Question: I have five UIButtons in my application.All these UIButtons are stored in Array.As my Code Show below
'''
NSMutableArray *Buttons = [NSMutableArray arrayWithObjects:btn1, btn2, btn3,btn4,btn5, nil];
'''
Now i Want to move all these UIButtons in Specific Direction Continiously.As my image show below

I Already did some animation in CAkeyframeAnimation,but As a iOS beginer its difficult for me to perform these type of Continious Animation on multiple UIButtons using CAKeyframeAnimation.Can some one help me about this.Any help will be appriated.
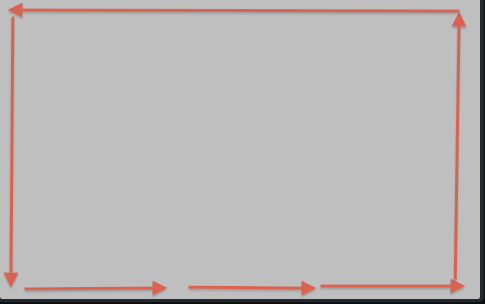
Answer: I don't know what you've done already, but you could use UIView Animations and then make sure you enable set the UIViewAnimationOptionAllowUserInteraction option.
You can then put a gesture recognizer on the buttons.
To get it to animate, just use UIView's block based animations, there are only 4 that need to be done, and have them repeat. It's fiddly, but it's a quick and dirty solution.